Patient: sex M, age 94
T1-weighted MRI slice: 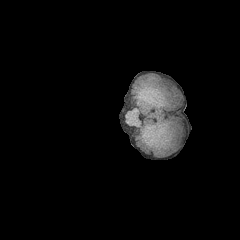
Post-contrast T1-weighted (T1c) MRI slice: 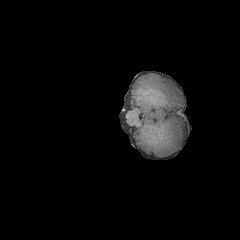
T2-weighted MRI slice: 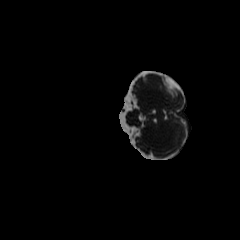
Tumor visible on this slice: no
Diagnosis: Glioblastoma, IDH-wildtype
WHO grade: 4